Question: I tried to make the page add rows and five cells to each table, however I'm having some problems. I appended the row first to the table then followed by looping through the and adding five cells to each row, however whenever I ran it in my web browser it produced this:

I want the cells to be a child of the table row.
'''
function addRows(ramnt) {
if(ramnt > 0){
var cellcount = 5;
var tccount = 0;
table.append('<tr>');
console.log('Appended <tr>');
while(tccount < cellcount){
tccount = tccount + 1;
table.append('<td id="Cell-' + tccount + '" class="gencell"></td>');
}
if (tccount = cellcount){
table.append('</tr>');
ramnt = ramnt - 1;
addRows(ramnt);
}
}
}
console.log('Working');
var table = $('Table');
addRows(5);
'''
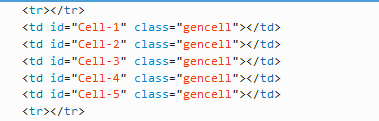
Answer: I would advise making your function a little more dynamic. Here is what I would suggest:
'''
function addRows(rc, to) {
if(rc > 0){
var cellcount = 5;
for(var i = 0; i < rc; i++){
var row = $("<tr>", { id: "Row-" + i });
for(var c = 0; c < cellcount; c++){
row.append("<td id='Cell-" + c + "' class='gencell'></td>");
}
to.append(row);
console.log("Row " + i + " created");
}
return true;
} else {
return false;
}
}
'''
Then you can pass the Number of Rows and the Table Object like so:
'addRows(5, $("table"));'
As I said, I would advise setting your table like so:
'<table id="myTable"></table>'
This way if you later add another table or do something differnt, you can still use the same code:
'addRows(5, $("#myTable"));'
Working Example: <URL>
You can take a bit further to write to function to accept X number of Rows, N number of Cells per Row, and the table Object: <URL>
'''
function addRows(rc, cc, to) {
if(rc > 0){
for(var i = 0; i < rc; i++){
var row = $("<tr>", { id: "Row-" + i });
for(var c = 0; c < cc; c++){
row.append("<td id='Cell-" + c + "' class='gencell'></td>");
}
to.append(row);
console.log("Row " + i + " created");
}
return true;
} else {
return false;
}
}
'''